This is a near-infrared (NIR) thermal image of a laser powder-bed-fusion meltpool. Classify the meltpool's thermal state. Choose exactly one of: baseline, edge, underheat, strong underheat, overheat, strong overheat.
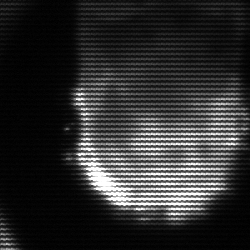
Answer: baseline